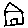
Label: house